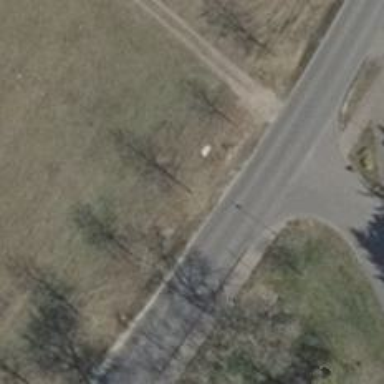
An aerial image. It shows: Avenue lined with trees.